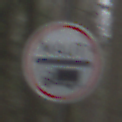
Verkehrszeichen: Mautpflicht
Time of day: Midday
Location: Outdoor (Nature)
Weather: Overcast
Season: NotSpecified
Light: Natural